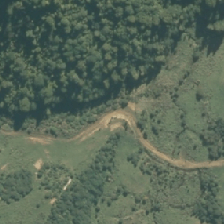
Land cover: low_producing_grassland